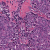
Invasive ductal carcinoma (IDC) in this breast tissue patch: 1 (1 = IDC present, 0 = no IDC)